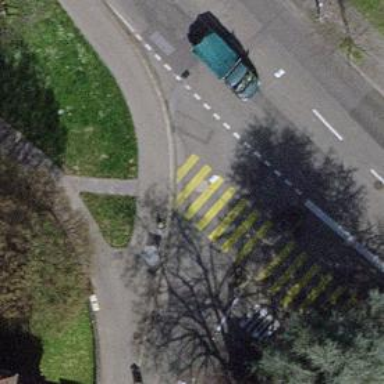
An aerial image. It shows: Uncontrolled crossing on the road.